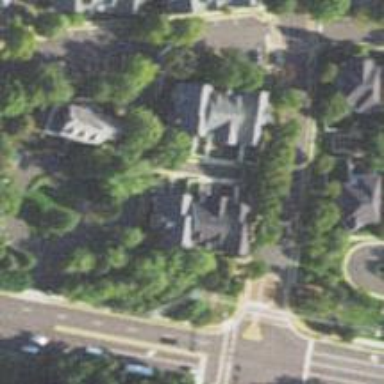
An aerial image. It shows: Residential road with sidewalk on the left.